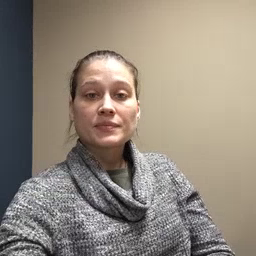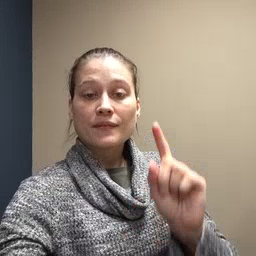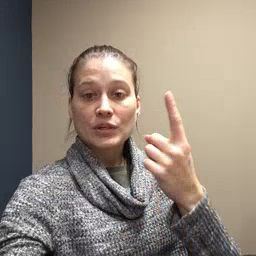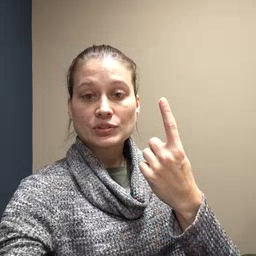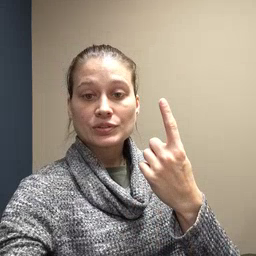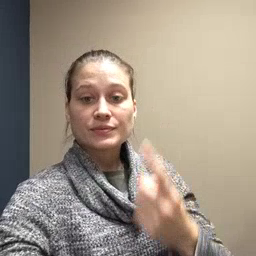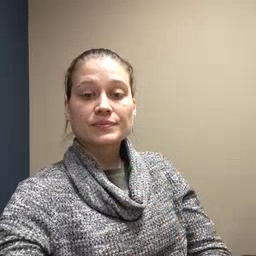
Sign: first